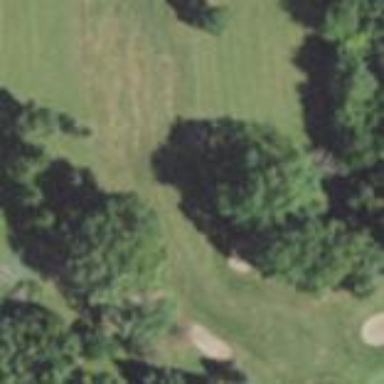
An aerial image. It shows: Golf fairway surrounded by grass.